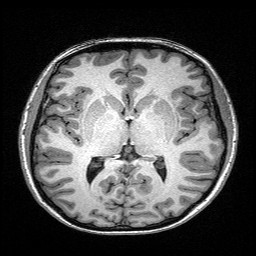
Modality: T1w
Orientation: coronal
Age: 26
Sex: female
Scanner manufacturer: siemens
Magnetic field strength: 3 T
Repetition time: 2.4 s
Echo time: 0.03 s